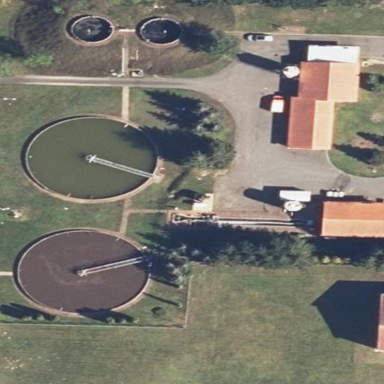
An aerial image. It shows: Wastewater plant surrounded by fence.